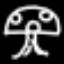
Label: mushroom